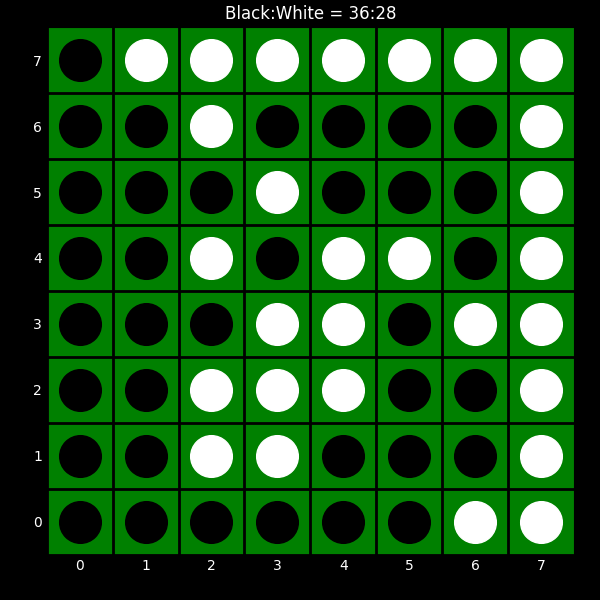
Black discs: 36
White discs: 28